Question: For example, how does CAD save such a 3d shape?

I mean, does it save it like something:
'''
points = [[0,0,0],[0,1,0],[1,1,0],[1,0,0]]
lines = [[points[1], points[2]],[points[2],points[3]]]
'''
Because I want to draw some 3d shapes(in python and render it in webpages), and I want to know how they are stored in files.
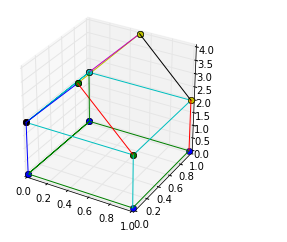
Answer: As you can see from web-sites such as <URL>, there's no "one format to rule them all." Every CAD program wound up defining "its own, app-specific format." AutoCAD is just one of many. But there are also various "standard" formats ... almost-inevitably "XML-based" ... which were specifically designed to allow model-information to be shared among programs. Typically, you "export" the model to one of these formats.
"And then, you Google to find where has already perfected a Python module that knows how to read that file-format." You can be sure that you will have to write-and-debug that code yourself. (After all, "you are not the soul to have needed to do this sort of thing ...")
Normally, you try to deal with "the application's format," because, even if the vendor in question actually saw fit to publish it, it contains "everything, including the kitchen sink." Stuff that you don't need. An "export file" is usually preferable for (and, was designed for ...) this very reason.